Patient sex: M
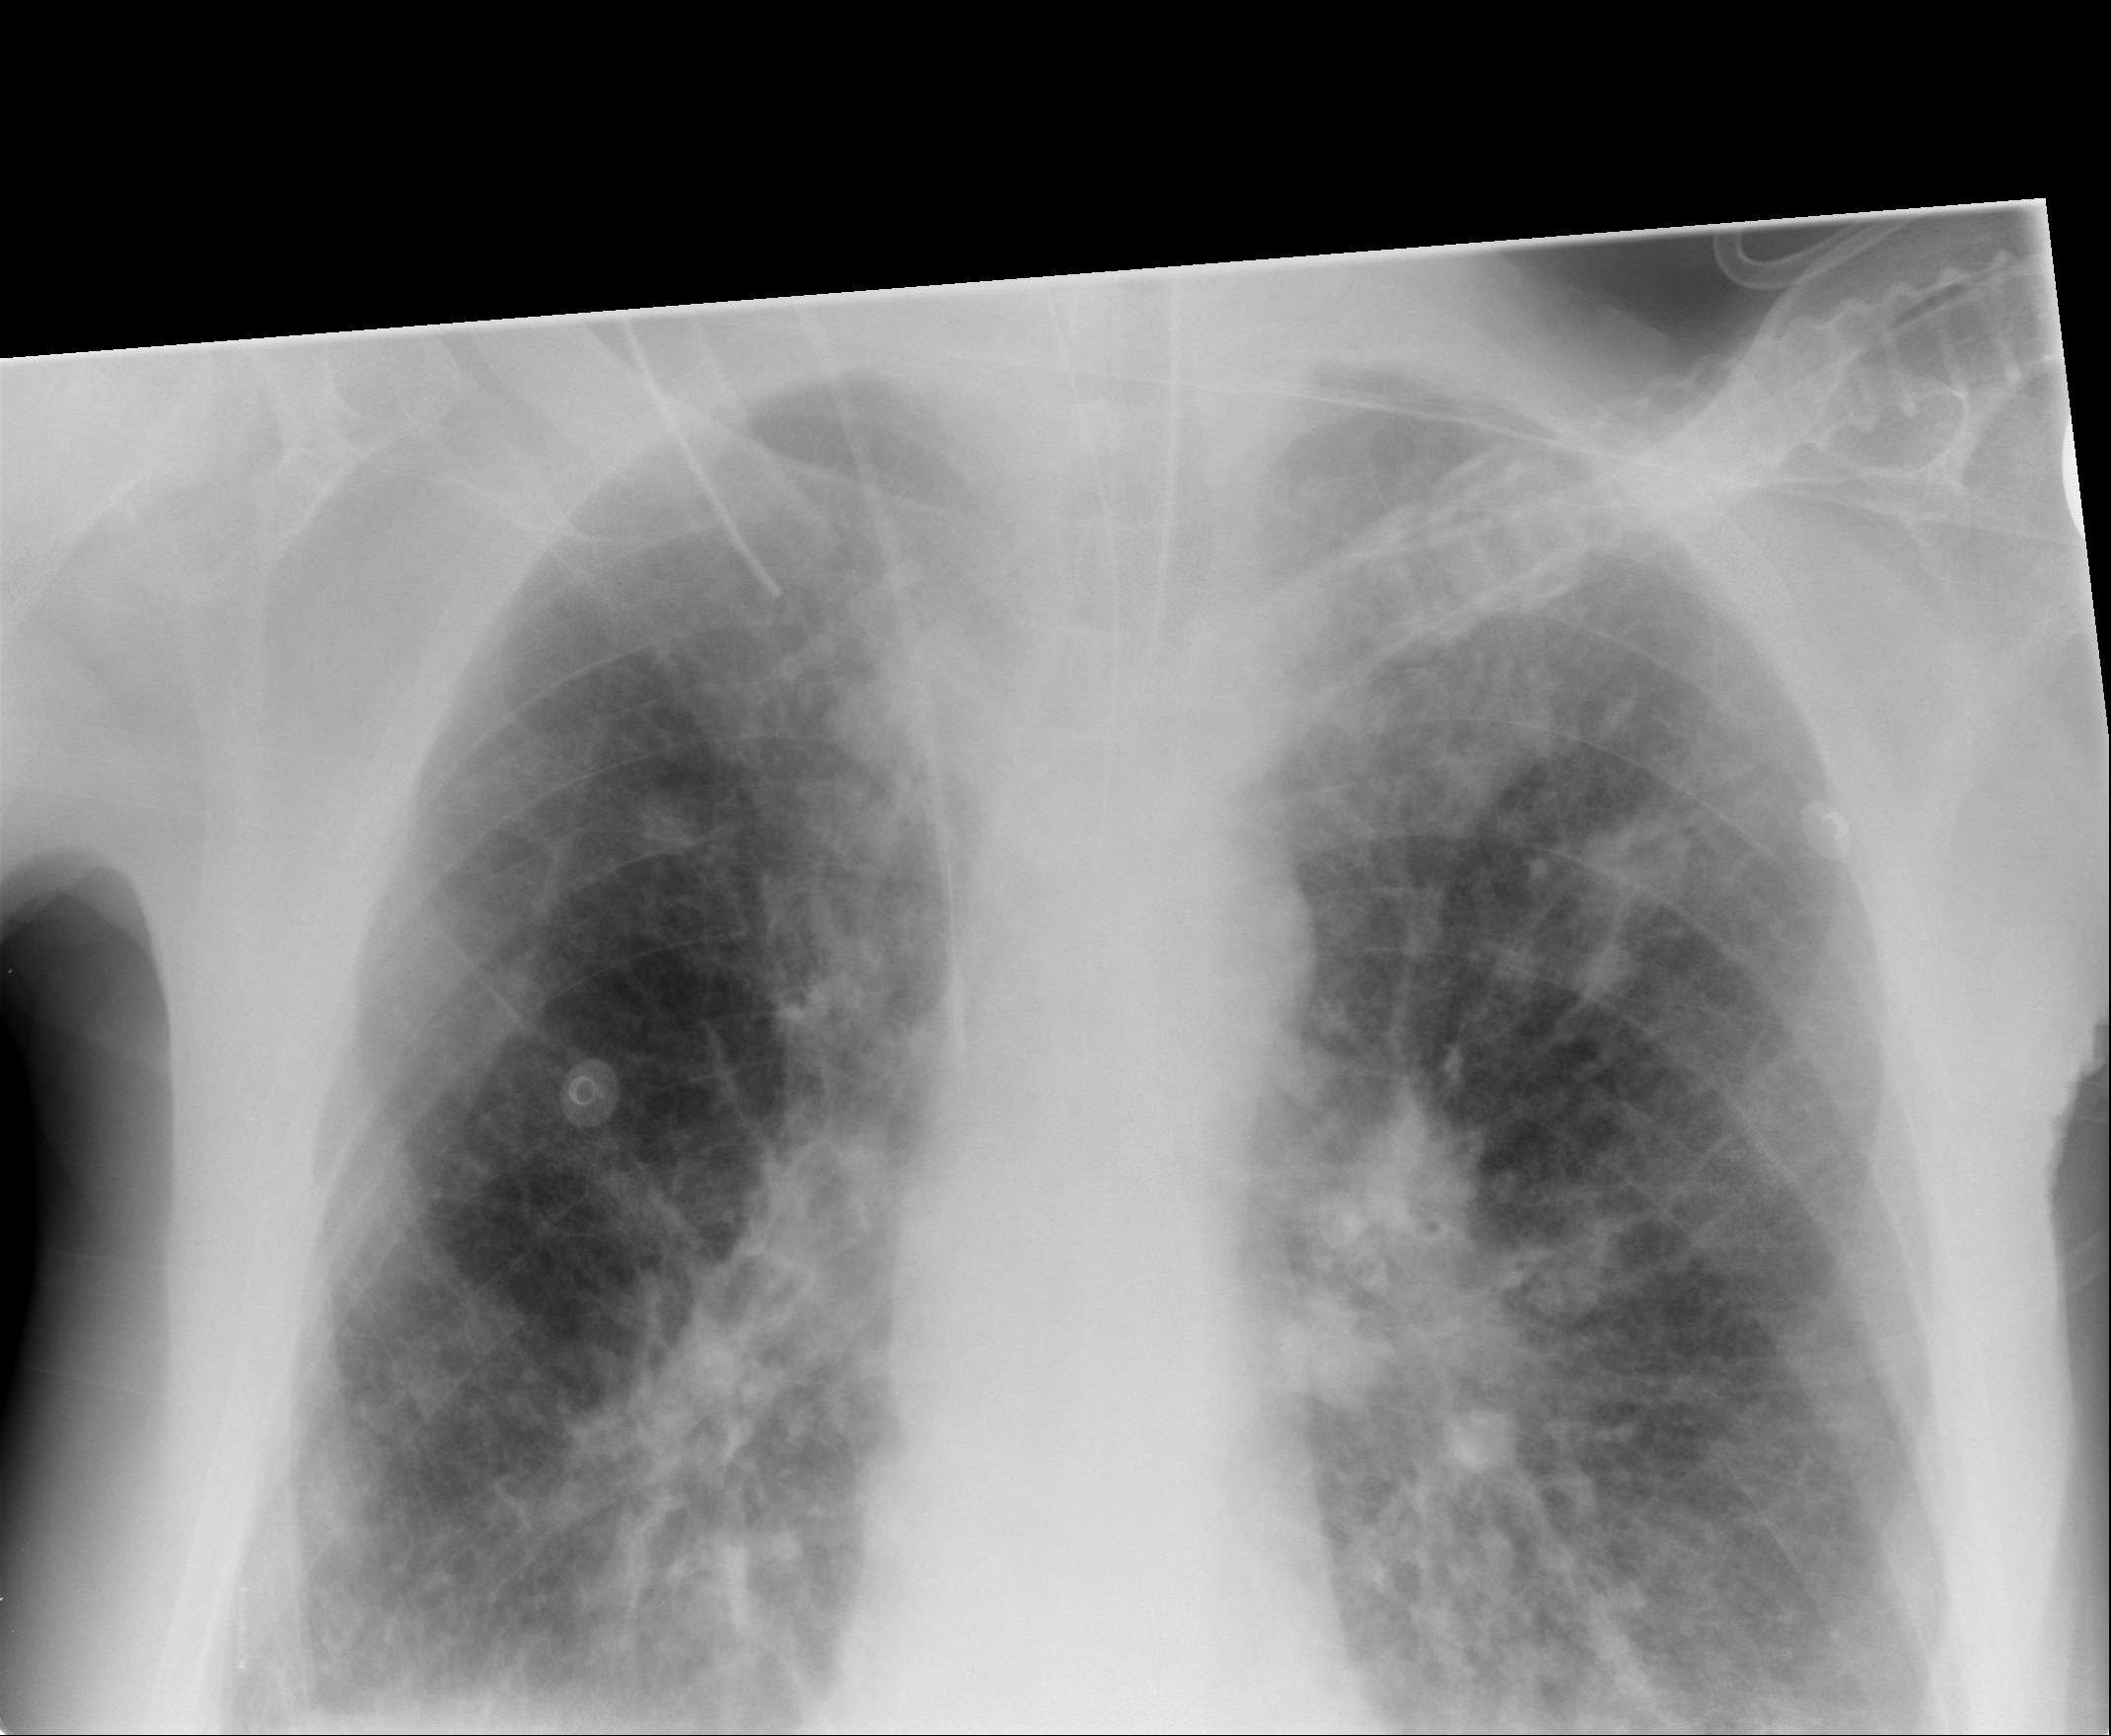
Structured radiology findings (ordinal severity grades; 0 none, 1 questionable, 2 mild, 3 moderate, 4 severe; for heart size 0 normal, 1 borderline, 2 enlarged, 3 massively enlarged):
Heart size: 0
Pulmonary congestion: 1
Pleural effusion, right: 2
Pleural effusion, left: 0
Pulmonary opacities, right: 3
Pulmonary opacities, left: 2
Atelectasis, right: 2
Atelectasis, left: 0